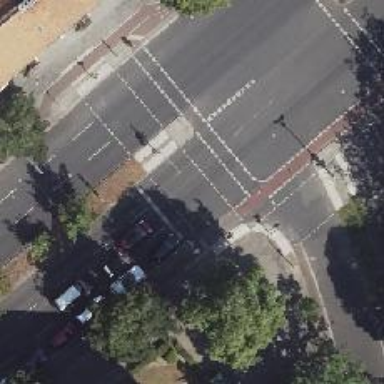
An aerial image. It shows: Road crossing with traffic signals.